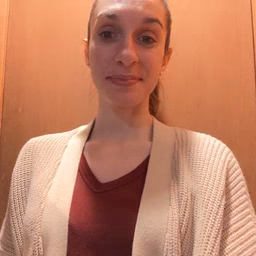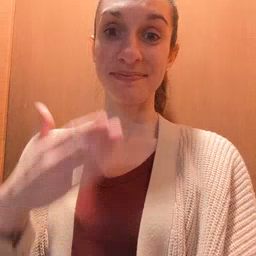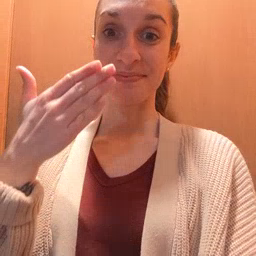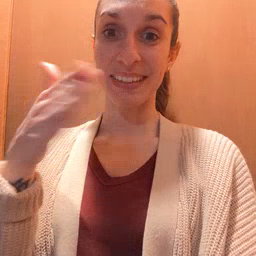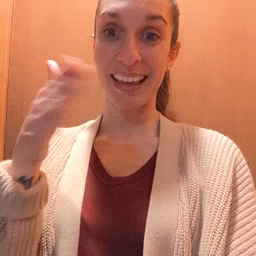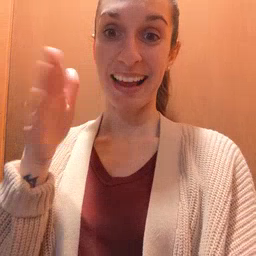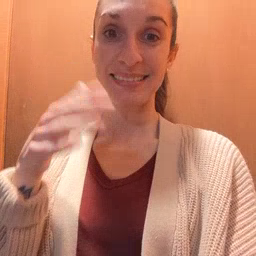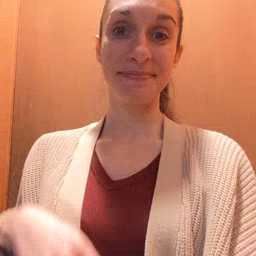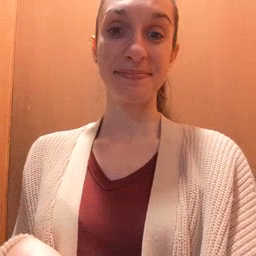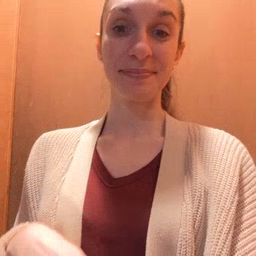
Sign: flag